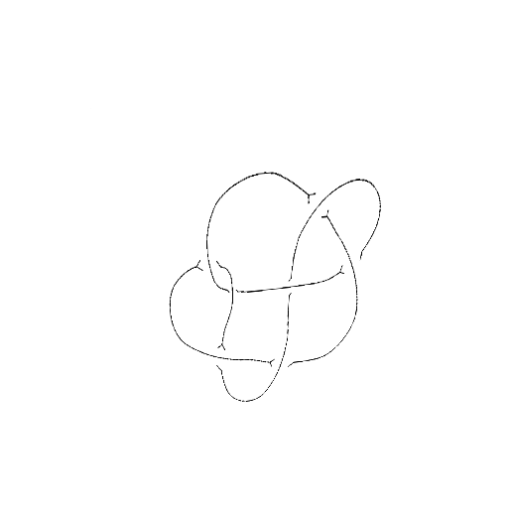
Crossing number: 7